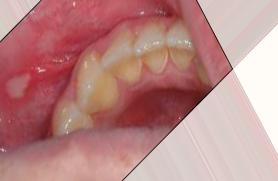
Condition: Mouth Ulcer